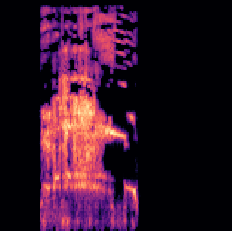
Sound class: Rooster